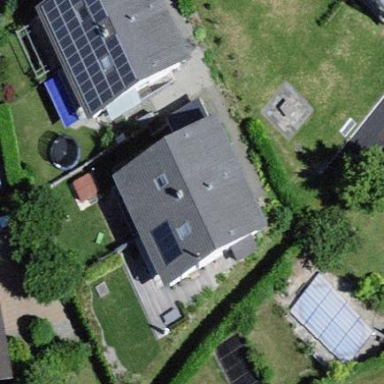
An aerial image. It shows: Residential building with gabled roof oriented across.